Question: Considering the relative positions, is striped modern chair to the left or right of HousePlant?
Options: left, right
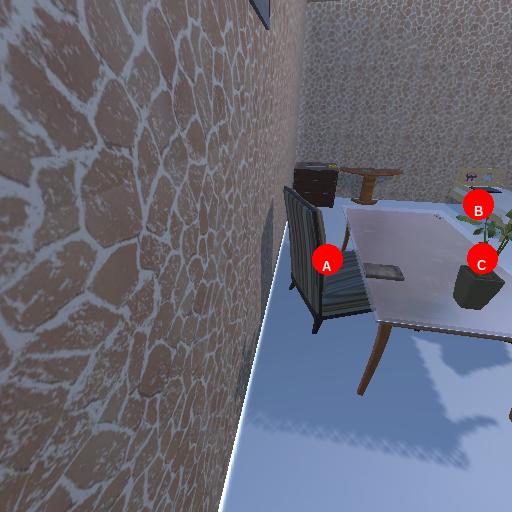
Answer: left